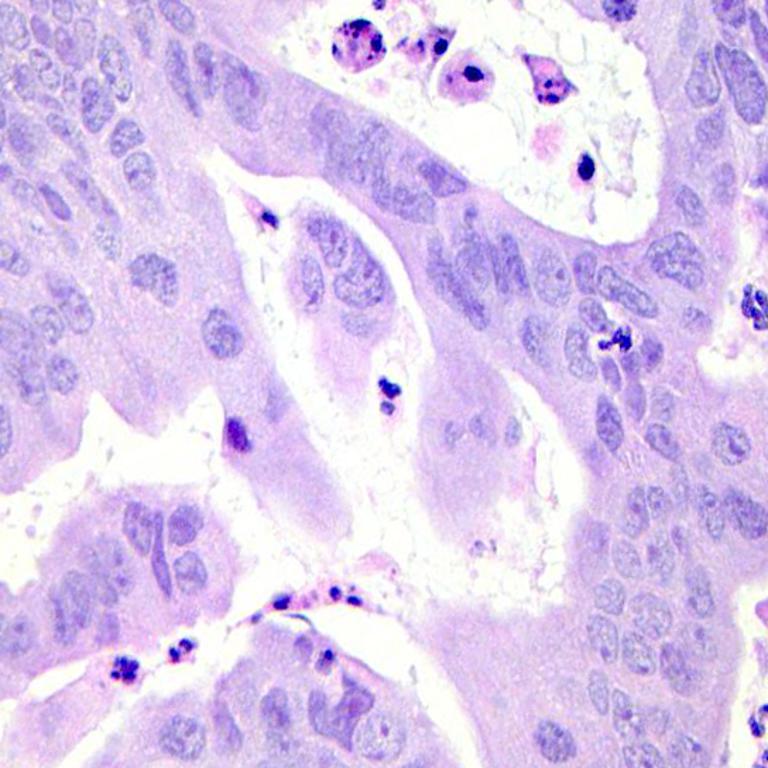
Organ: colon
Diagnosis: adenocarcinomas